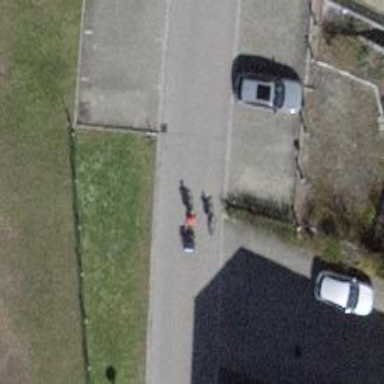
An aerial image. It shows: Residential road with asphalt surface and no sidewalks.